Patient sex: M
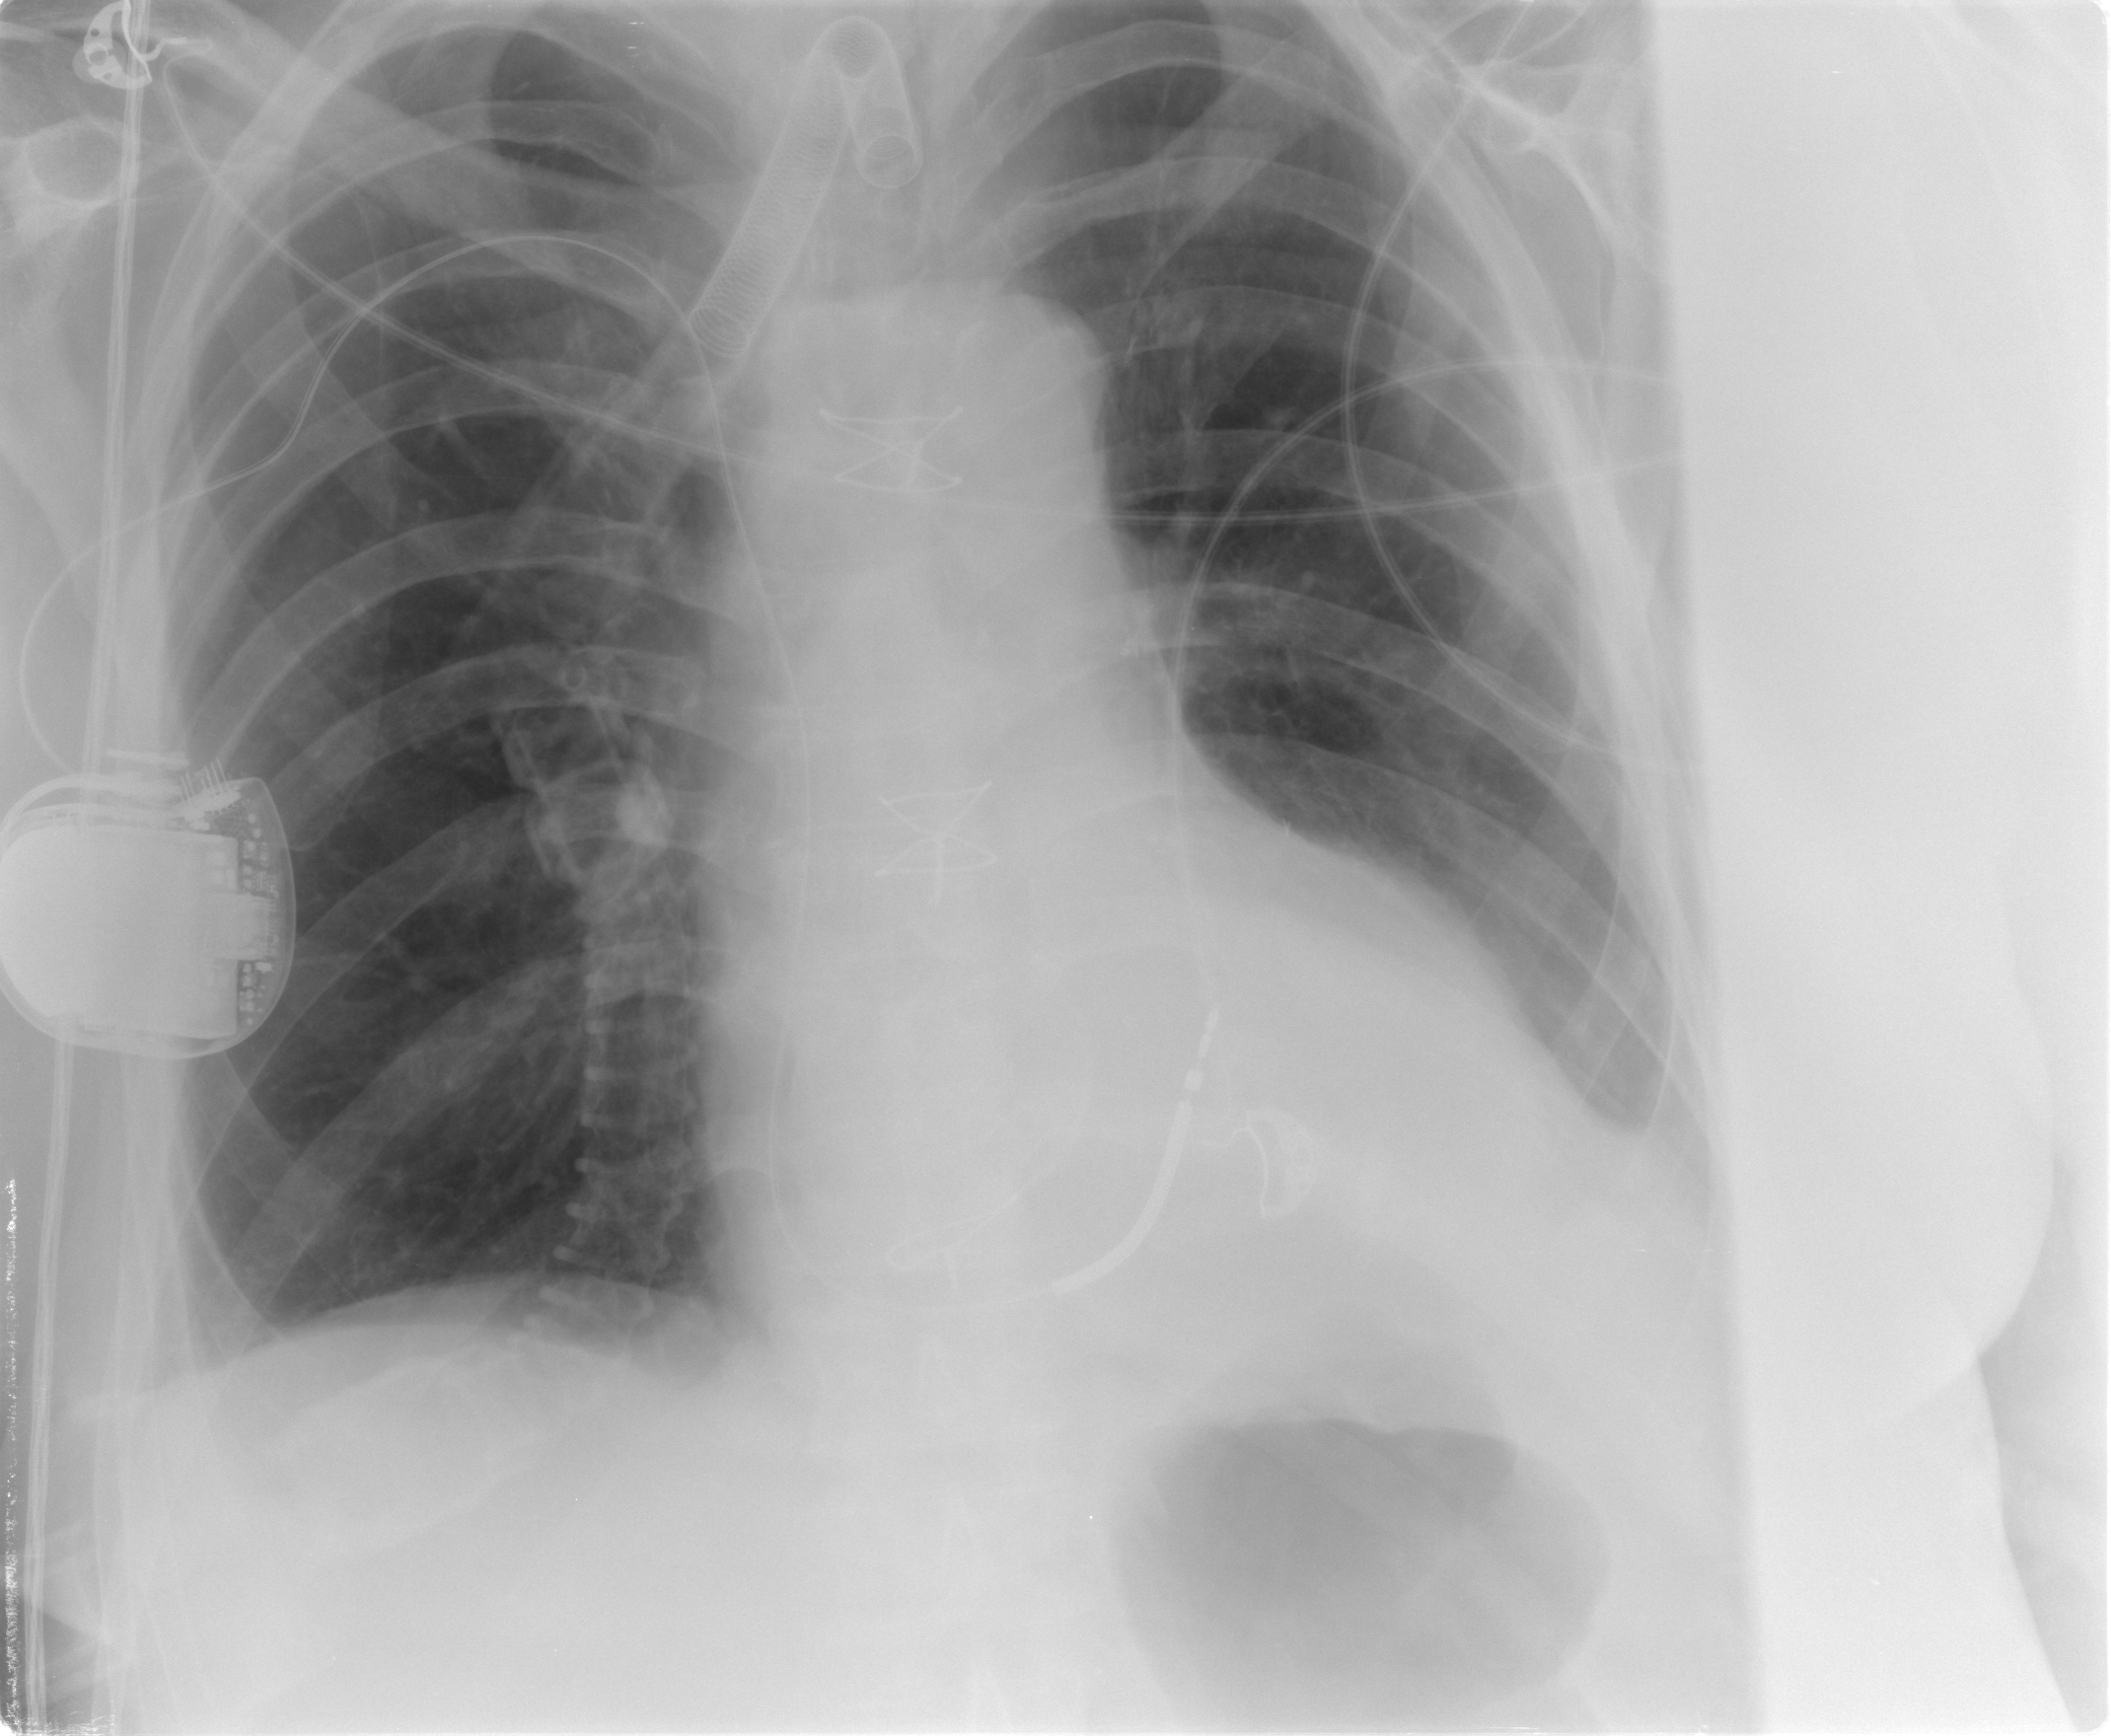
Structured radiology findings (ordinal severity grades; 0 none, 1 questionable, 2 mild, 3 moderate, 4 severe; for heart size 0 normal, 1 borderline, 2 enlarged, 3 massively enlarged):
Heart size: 0
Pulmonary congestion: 0
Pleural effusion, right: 0
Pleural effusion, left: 2
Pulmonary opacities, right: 0
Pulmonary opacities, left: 0
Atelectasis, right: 0
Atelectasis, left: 2